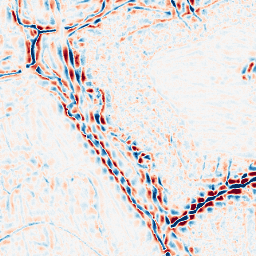
Category: wavelet
Decomposition family: wavelet_biorthogonal
Decomposition parameters: wavelet: bior5.5
level: 3
Upsampling method: sinc_blackman
Upsampling parameters: scale: 8
kernel_size: 16
Upsampling scale: 8